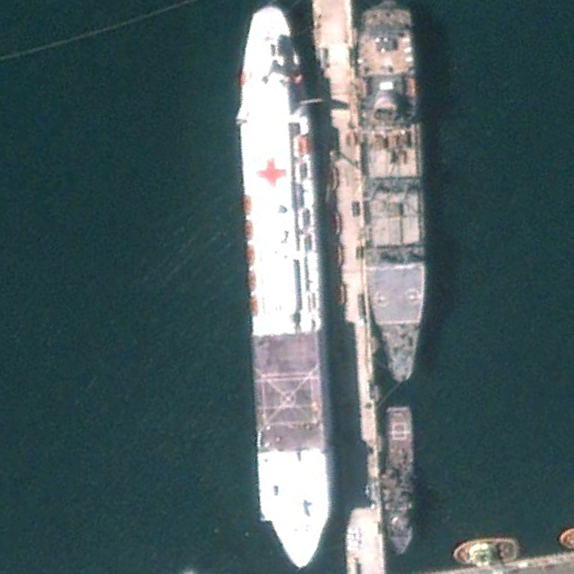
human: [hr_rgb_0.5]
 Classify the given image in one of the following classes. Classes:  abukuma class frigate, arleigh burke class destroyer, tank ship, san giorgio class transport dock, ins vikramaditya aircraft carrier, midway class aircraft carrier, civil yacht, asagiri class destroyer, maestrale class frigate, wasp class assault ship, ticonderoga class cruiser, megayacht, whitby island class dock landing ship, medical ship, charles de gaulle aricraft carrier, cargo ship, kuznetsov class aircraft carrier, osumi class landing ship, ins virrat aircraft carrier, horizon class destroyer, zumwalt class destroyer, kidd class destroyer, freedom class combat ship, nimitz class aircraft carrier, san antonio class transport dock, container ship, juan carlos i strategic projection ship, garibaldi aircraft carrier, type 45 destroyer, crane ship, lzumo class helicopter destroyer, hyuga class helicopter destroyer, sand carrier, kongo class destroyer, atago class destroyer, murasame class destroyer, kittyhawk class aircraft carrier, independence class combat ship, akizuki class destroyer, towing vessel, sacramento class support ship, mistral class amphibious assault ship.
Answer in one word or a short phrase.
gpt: Medical ship